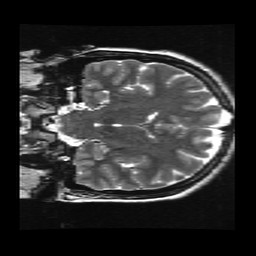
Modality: T2w
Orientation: coronal
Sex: female
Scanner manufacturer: ge
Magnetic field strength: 3 T
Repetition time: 5 s
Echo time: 0.1017 s